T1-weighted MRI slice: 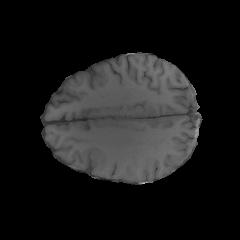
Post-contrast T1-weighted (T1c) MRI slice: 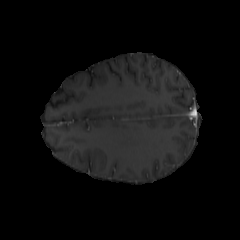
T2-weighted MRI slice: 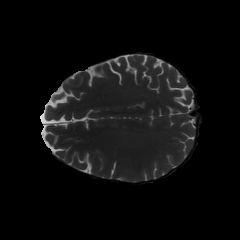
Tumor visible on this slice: no